Interaction volume radius: 5 \u00c5
Interaction volume height: 10 \u00c5
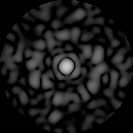
Disorder parameter: 0.8703